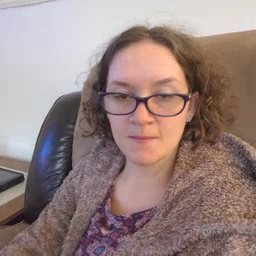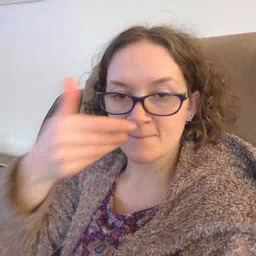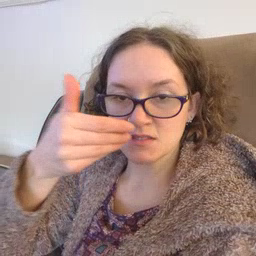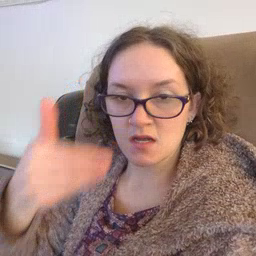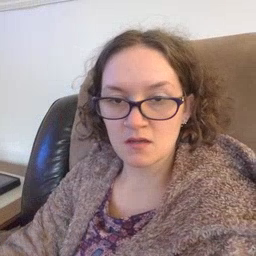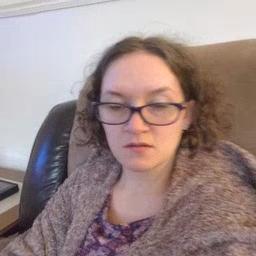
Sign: pizza